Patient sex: M
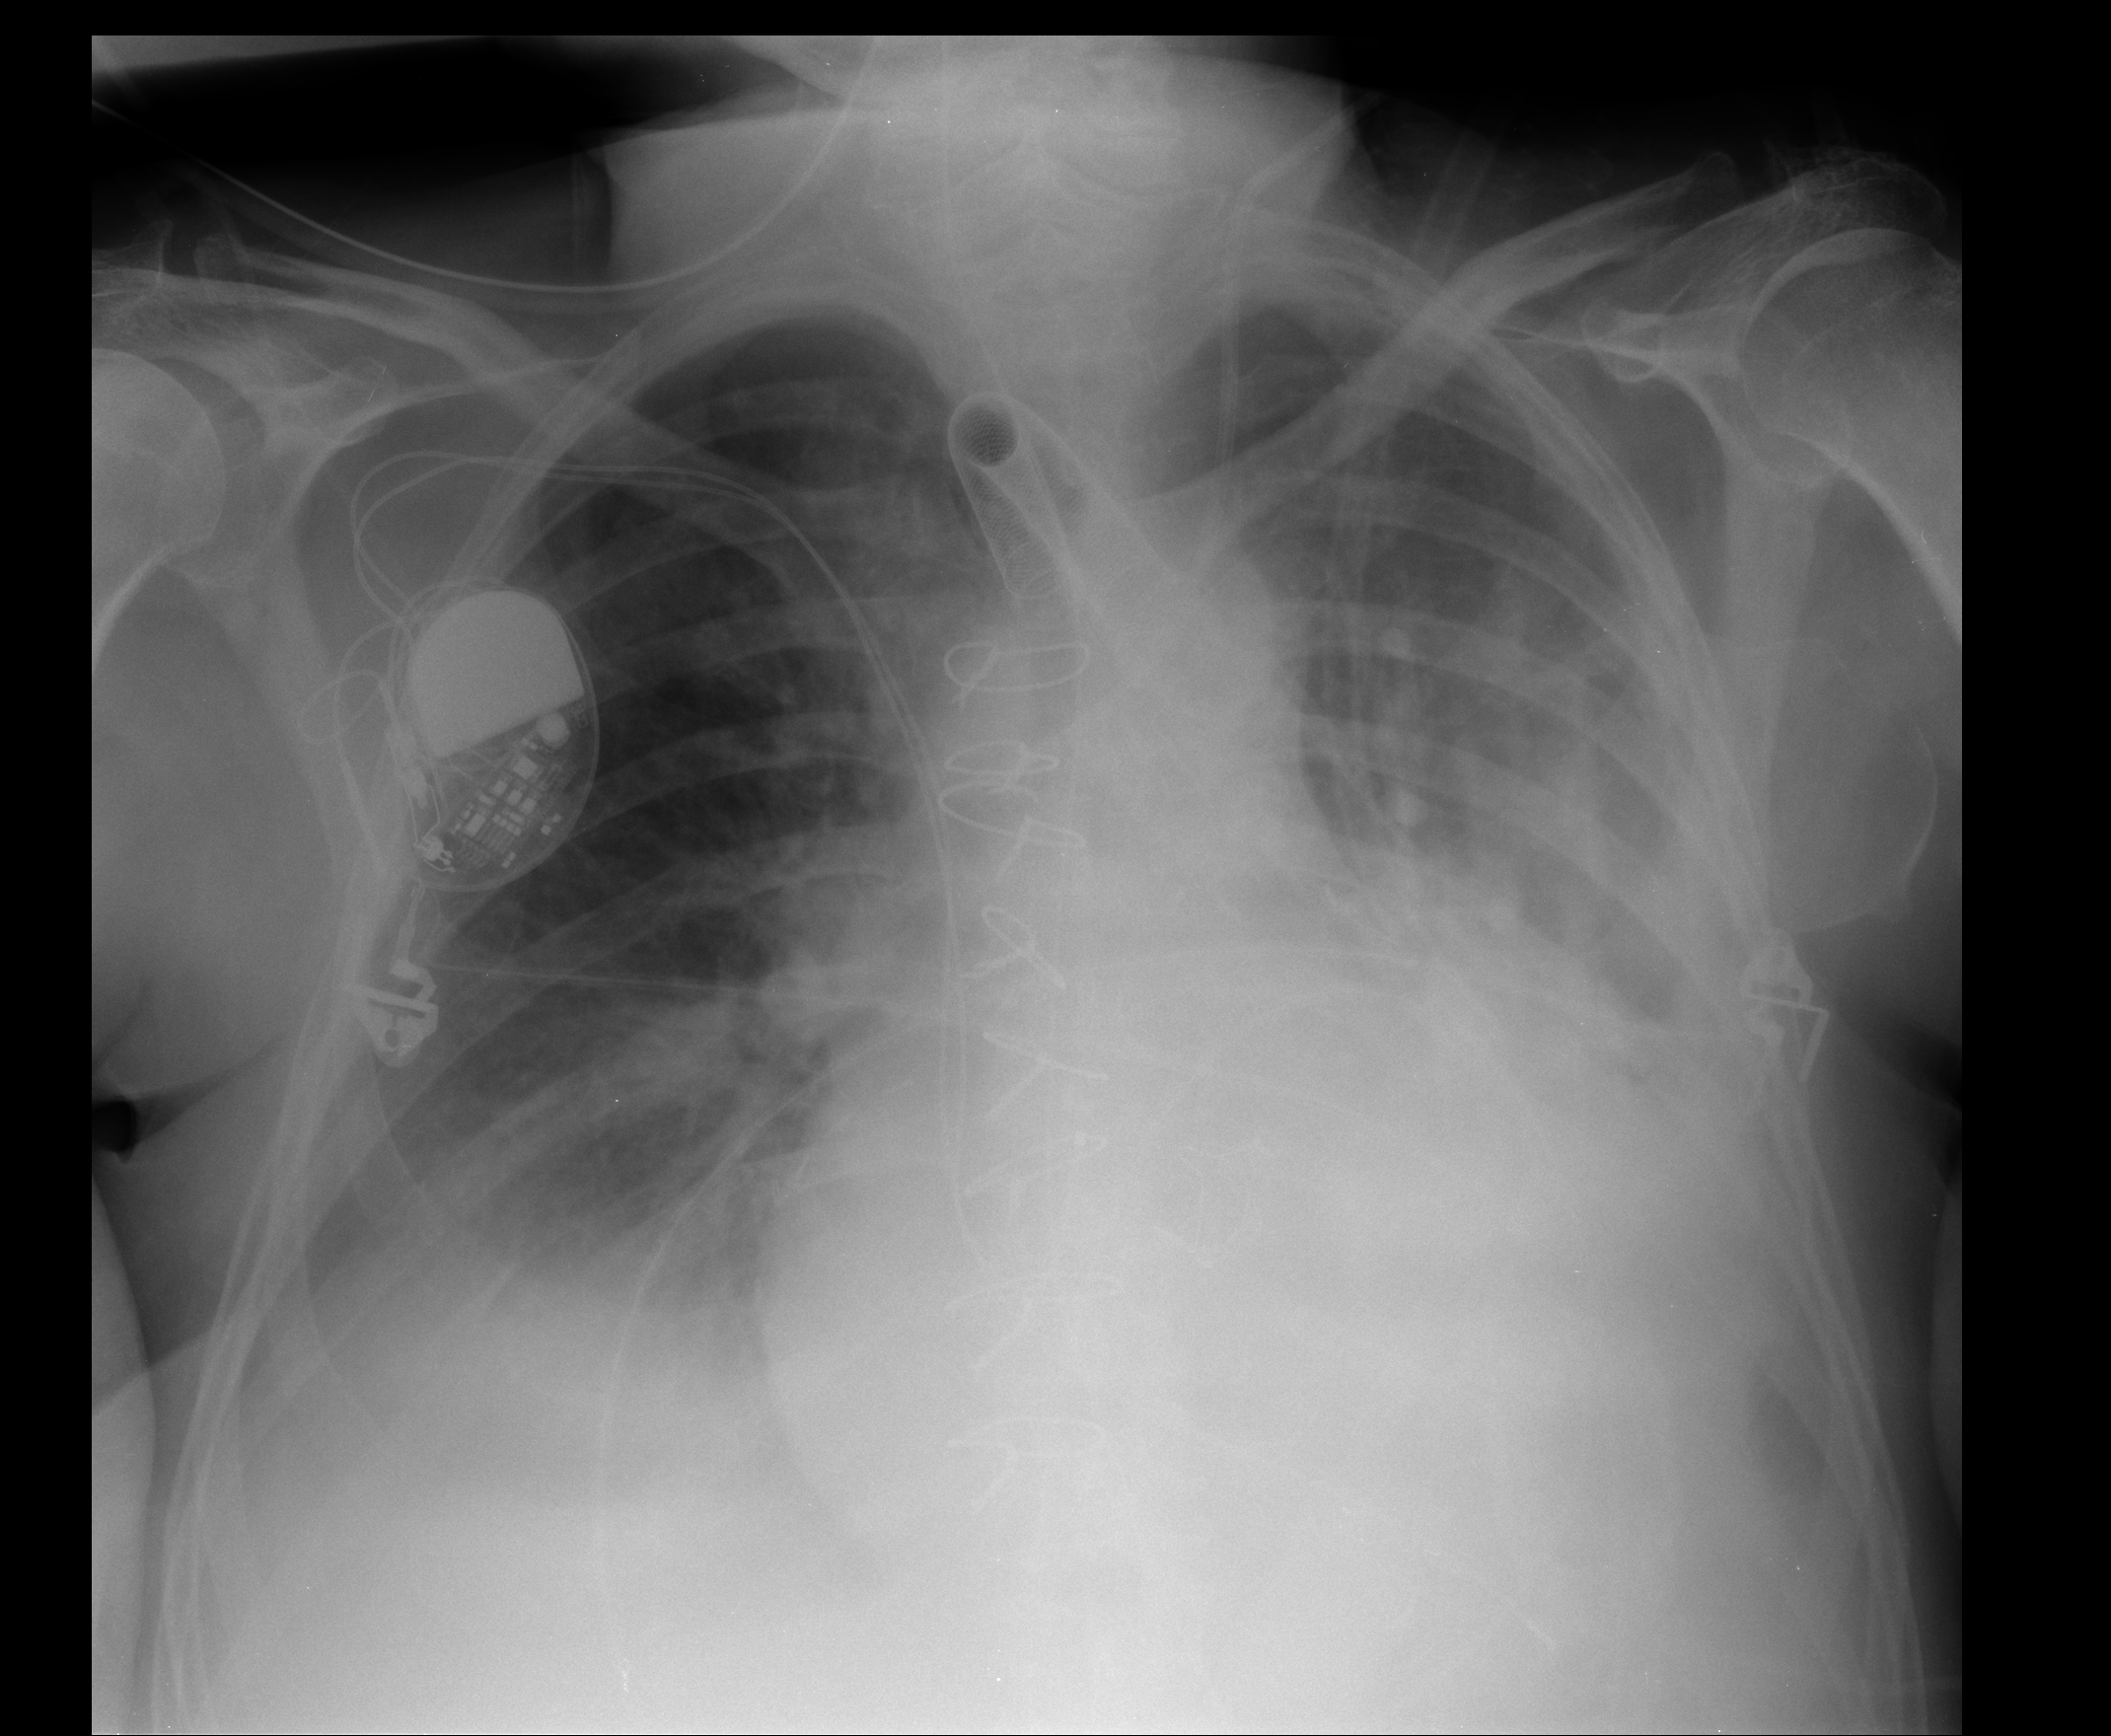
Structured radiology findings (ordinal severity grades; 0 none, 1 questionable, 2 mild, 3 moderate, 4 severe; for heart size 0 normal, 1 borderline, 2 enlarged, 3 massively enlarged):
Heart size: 2
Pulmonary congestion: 1
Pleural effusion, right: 1
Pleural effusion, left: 2
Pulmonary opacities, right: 1
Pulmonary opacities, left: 2
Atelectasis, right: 2
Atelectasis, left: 2